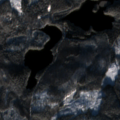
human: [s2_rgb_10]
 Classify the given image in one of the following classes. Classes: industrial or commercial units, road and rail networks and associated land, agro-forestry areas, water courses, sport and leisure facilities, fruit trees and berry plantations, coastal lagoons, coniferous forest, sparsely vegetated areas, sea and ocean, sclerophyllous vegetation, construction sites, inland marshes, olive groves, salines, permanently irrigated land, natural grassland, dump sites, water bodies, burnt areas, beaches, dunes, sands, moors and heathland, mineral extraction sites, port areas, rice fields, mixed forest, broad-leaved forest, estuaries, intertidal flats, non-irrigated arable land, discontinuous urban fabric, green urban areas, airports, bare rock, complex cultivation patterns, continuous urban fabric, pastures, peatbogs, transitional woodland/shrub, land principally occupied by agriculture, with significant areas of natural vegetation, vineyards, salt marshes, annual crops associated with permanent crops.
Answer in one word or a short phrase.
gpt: coniferous forest, mixed forest, transitional woodland/shrub